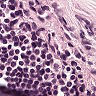
Metastatic tissue present: no